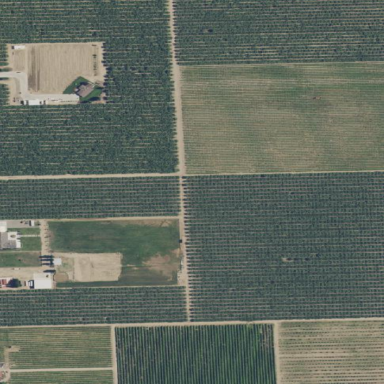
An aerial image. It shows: Vineyard with grape crops.